Question: I have one REST service written by resteasy framework deployed to Jetty web container.
The TPS performance point calculated by Tsung like below picture

I debug some parameter,but not work.note that the code is ok verified by some other team.
---
- - -
I do not know why. who can provide some debug parameters or issues raised the result.
Many thanks in advance
The following is configuration of Tsung
---
'''
<?xml version="1.0"?><tsung loglevel="notice" version="1.5.0">
<clients>
<client host="tc-1" maxusers="50000" weight="1"/>
<client host="tc-3" maxusers="50000" weight="1"/>
<client host="tc-4" maxusers="50000" weight="1"/>
</clients>
<servers>
<server host="service-ip" port="80" type="tcp"/>
</servers>
<monitoring>
<monitor host="tc-1" type="erlang"/>
<monitor host="tc-3" type="erlang"/>
<monitor host="tc-4" type="erlang"/>
</monitoring>
<load duration="500" unit="second">
<arrivalphase duration="500" phase="1" unit="second">
<users arrivalrate="700" unit="second"/>
</arrivalphase>
</load>
<options>
<option name="user_agent" type="ts_http">
<user_agent probability="80">
Mozilla/5.0 (X11; U; Linux i686; en-US; rv:1.7.8) Gecko/20050513 Galeon/1.3.21
</user_agent>
<user_agent probability="20">
Mozilla/5.0 (Windows; U; Windows NT 5.2; fr-FR; rv:1.7.8) Gecko/20050511 Firefox/1.0.4
</user_agent>
</option>
<option max="60000" min="1025" name="ports_range"/>
<option name="seed" value="58989679"/>
</options>
<sessions>
<session name="mytest" probability="100" type="ts_http">
<request subst="true">
<http content_type="application/json" method="GET" url="/mydata" version="1.1">
<www_authenticate passwd="pwd" userid="username"/>
</http>
</request>
</session>
</sessions>
</tsung>
'''
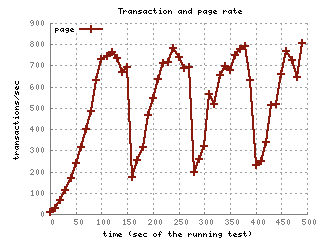
Answer: You should reduce the log level first (e.g. to warning).
How may requests/sec do you make? I can imagine that you have overloaded your tsung controller node. Did you take a look at your resource utilization of your tsung cluster?
You should also try to make more than one request per session, as creating a session/user requires resources and is not for free. e.g. making 10 req per session and starting 1/10th the users should yield the same request rate, but should also reduce the additional costs of launching a new session.